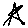
Label: star